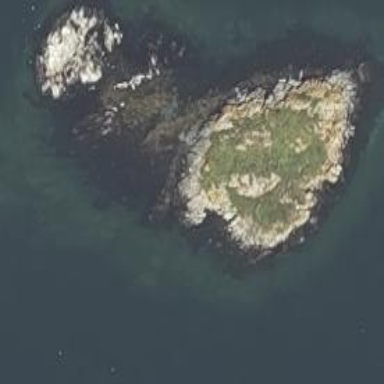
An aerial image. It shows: Island with natural coastline.